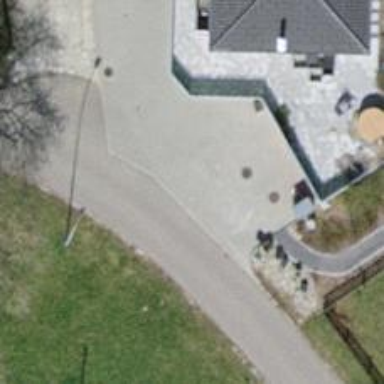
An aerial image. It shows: Residential road with asphalt surface and no sidewalk.